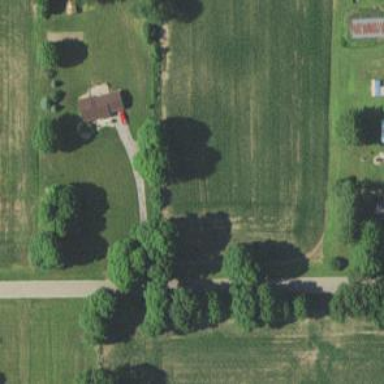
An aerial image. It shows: Driveway leading to service road.